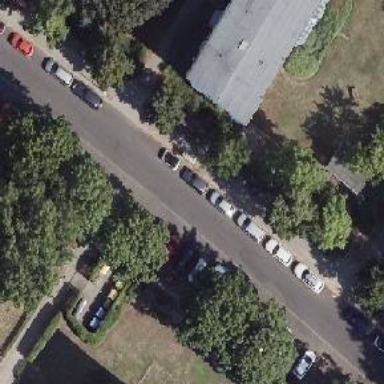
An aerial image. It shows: Residential road with asphalt surface and separate sidewalks. There is parallel parking on the left side of the road.